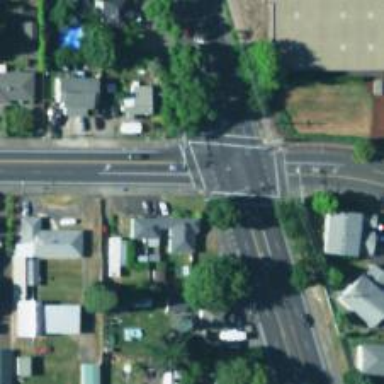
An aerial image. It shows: Solid stop line on the road marking.